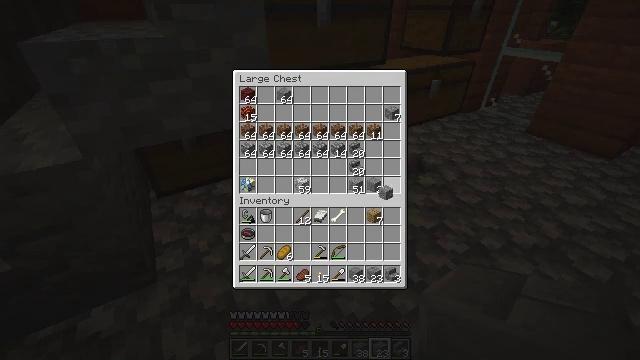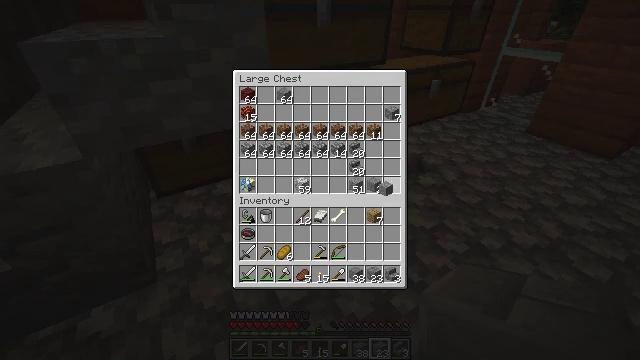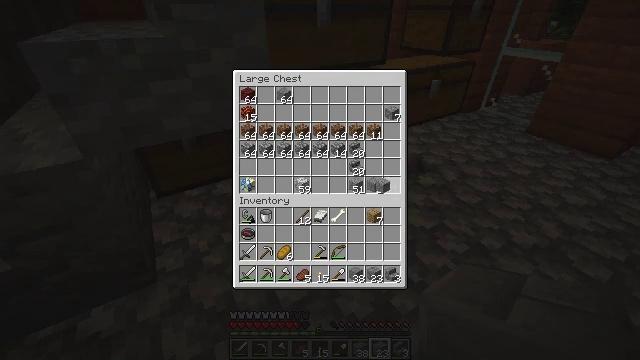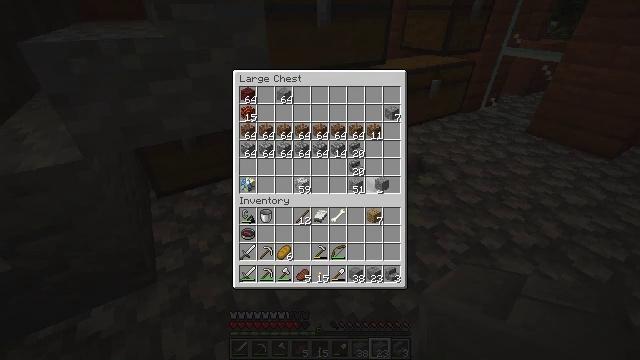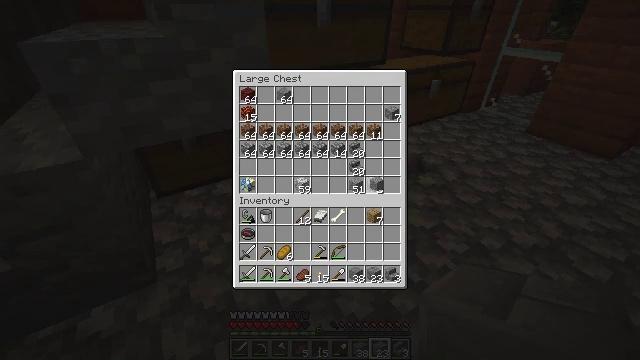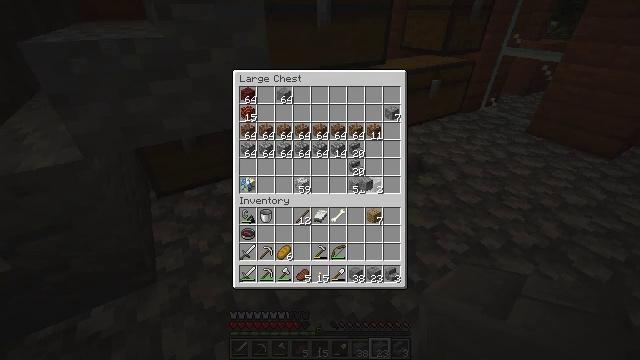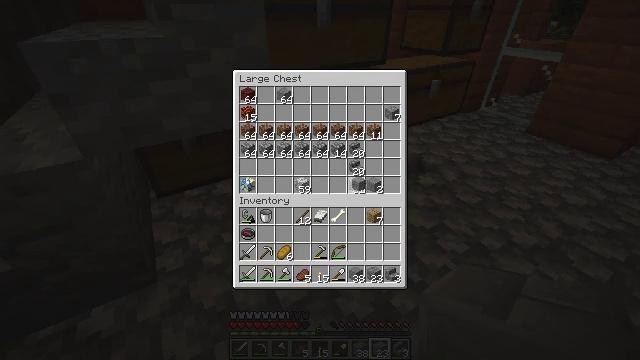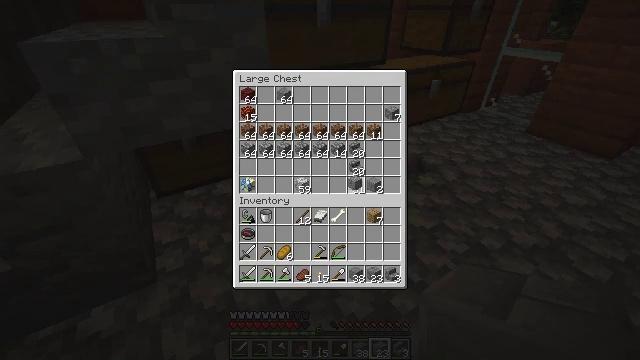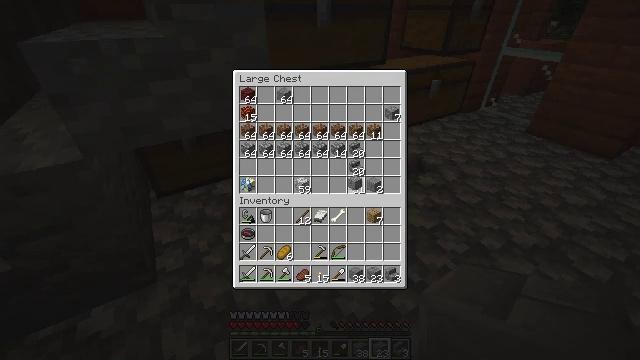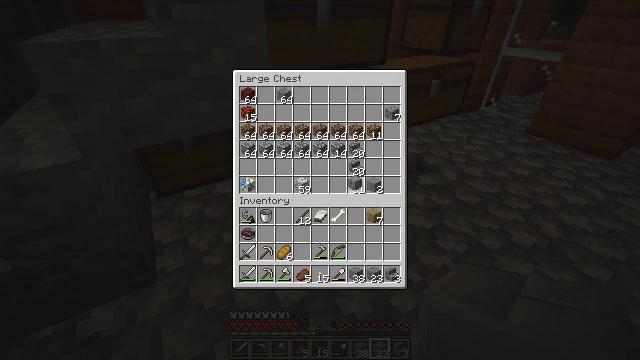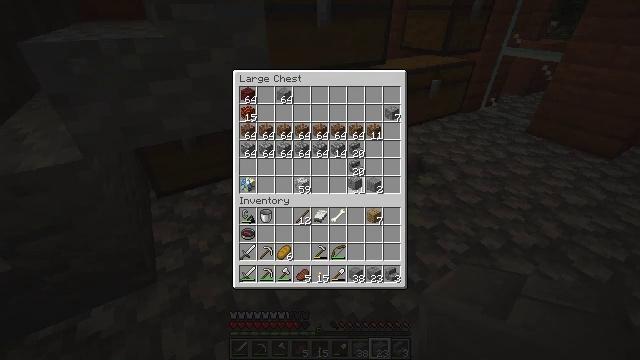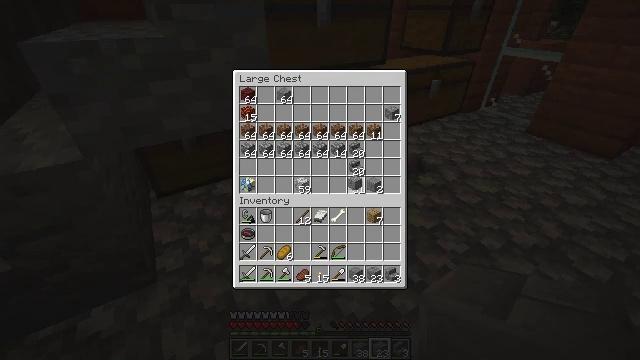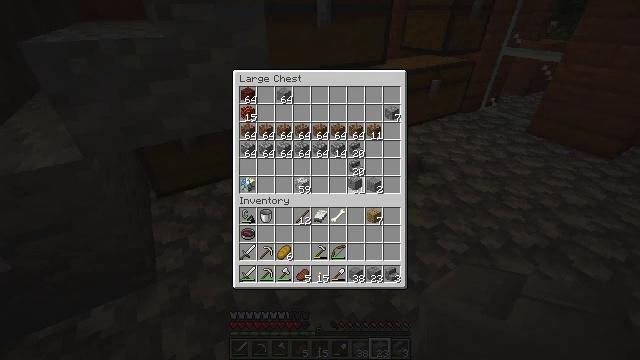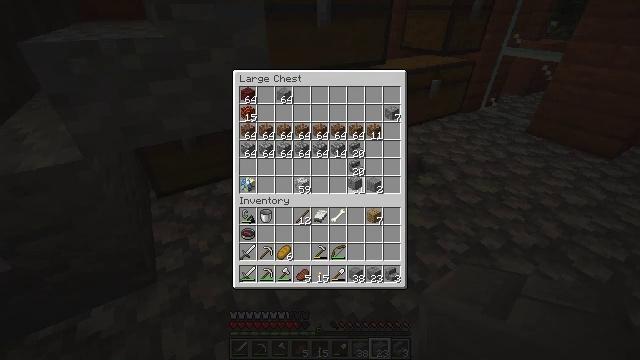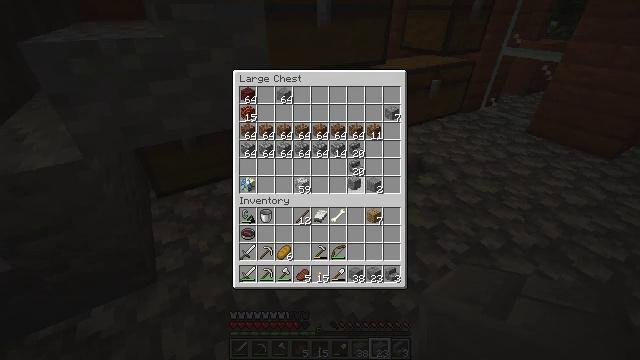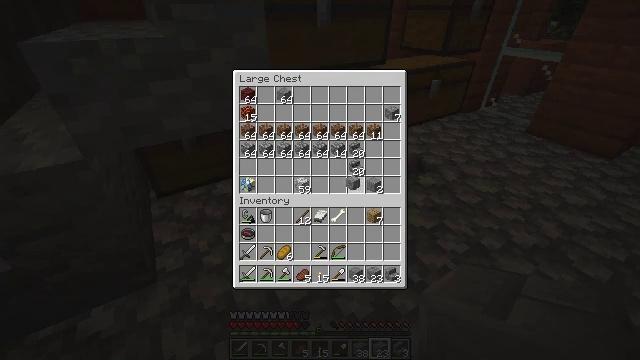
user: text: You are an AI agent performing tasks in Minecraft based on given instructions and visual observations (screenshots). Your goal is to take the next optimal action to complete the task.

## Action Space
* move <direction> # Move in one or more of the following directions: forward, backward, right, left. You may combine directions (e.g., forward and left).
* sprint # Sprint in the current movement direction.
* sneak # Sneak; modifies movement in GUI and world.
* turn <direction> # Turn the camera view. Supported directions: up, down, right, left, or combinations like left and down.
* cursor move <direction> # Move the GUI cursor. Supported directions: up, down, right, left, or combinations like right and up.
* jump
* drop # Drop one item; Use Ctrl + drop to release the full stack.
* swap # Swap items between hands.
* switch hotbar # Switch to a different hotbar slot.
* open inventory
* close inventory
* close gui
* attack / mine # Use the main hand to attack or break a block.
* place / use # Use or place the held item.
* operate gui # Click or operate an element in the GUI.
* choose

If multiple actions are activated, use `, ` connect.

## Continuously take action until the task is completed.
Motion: motion action
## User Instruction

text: Craft stone bricks with four stone blocks.
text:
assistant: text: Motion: no_op
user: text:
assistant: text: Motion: no_op
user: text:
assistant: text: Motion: no_op
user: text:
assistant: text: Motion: no_op
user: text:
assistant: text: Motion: turn left
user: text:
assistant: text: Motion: turn left
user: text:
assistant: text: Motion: no_op
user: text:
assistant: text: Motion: no_op
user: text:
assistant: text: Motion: no_op
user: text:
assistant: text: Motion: no_op
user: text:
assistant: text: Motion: no_op
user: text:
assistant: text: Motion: attack / mine
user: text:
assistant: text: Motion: attack / mine
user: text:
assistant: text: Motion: attack / mine
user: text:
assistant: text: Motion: attack / mine
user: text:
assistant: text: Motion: no_op
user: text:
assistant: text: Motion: no_op
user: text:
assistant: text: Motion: no_op
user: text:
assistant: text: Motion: no_op
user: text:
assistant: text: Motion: no_op
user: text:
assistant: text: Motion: no_op
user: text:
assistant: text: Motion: no_op
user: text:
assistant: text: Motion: no_op
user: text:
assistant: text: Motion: no_op
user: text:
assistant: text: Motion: no_op
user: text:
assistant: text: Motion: no_op
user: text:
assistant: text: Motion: no_op
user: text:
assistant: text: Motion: no_op
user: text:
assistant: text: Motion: no_op
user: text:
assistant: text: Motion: no_op